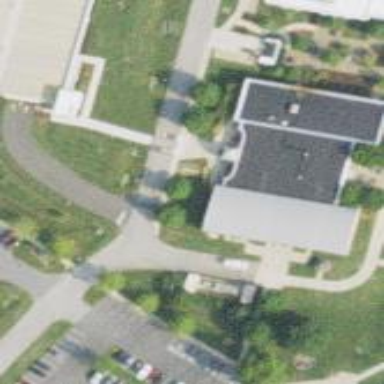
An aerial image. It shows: College building.